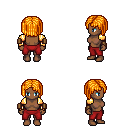
a pixel art fantasy rpg character, female body template, human, dark skin, gold arm armor, red pants, light blonde pageboy hairstyle, leather bracers, four views (front, back, left, right), 2x2 character sprite sheet, small pixel art, hard edges, no anti-aliasing